Question: I again have trouble converting a query from access to SQL express:
'''
SELECT Sum(T0021_Omzet_prog) AS Expr1
FROM T0021_offertes
WHERE (((T0021_offertes.[T0021_dd_uitvoer])>=#6/1/2013# And (T0021_offertes.[T0021_dd_uitvoer])<#7/1/2013#));
'''
Any reason why this should give an error "incorrect syntax near #" ?
My table is not empty:

1-1-1900 is a place holder, my query is looping through every month so yes, there are dates that fit in there.
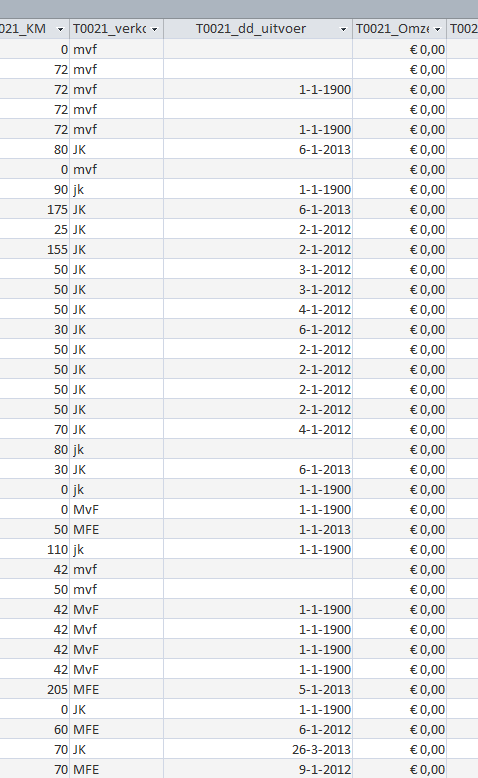
Answer: You should replace with
'''
SELECT SUM(T0021_Omzet_prog) AS Expr1
FROM T0021_offertes
WHERE ( T0021_offertes.[T0021_dd_uitvoer] >= '2013/06/01'
AND T0021_offertes.[T0021_dd_uitvoer] < '2013/07/01'
) ;
'''
But, it will depend on what the 'datatype' of the 'T0021_offertes.[T0021_dd_uitvoer]', 'T0021_offertes.[T0021_dd_uitvoer]' fields are?
: Query using between
'''
SELECT SUM(T0021_Omzet_prog) AS Expr1
FROM T0021_offertes
WHERE T0021_offertes.[T0021_dd_uitvoer] BETWEEN '06/01/2013 00:00:00'
AND '07/01/2013 00:00:00'
'''
: dd/mm/yyyy, so this is 6th Jan -> 7th Jan, or do you need 1st June -> 1st July?